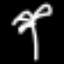
Label: palm tree